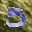
Label: 5